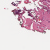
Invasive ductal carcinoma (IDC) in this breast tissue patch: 0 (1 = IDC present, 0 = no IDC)